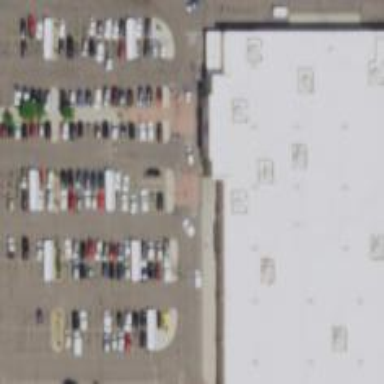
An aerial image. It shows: Parking space.